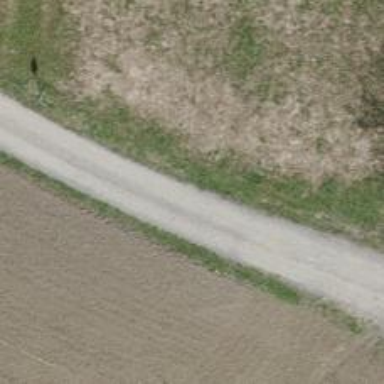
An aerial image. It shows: Pebblestone track with grade2 quality.